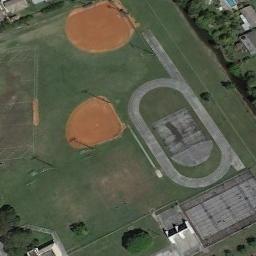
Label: baseball_diamond